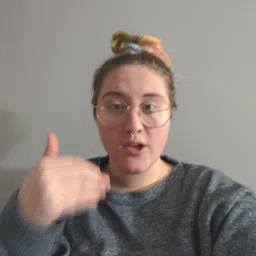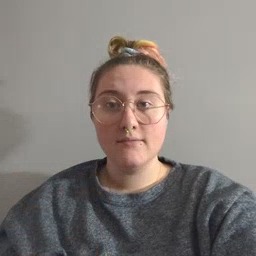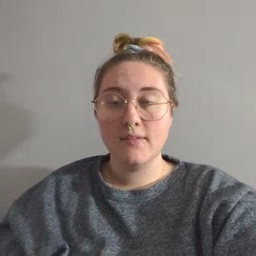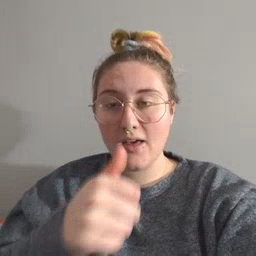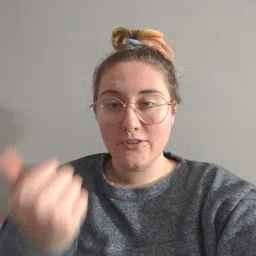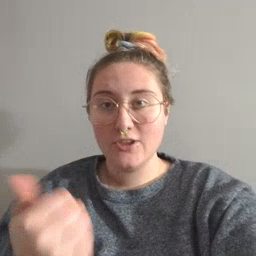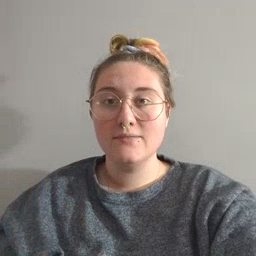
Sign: another